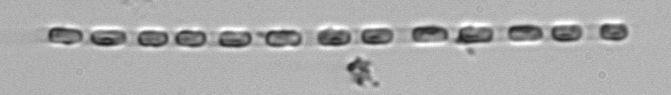
Label: Skeletonema